Interaction volume radius: 5 \u00c5
Interaction volume height: 10 \u00c5
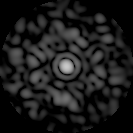
Disorder parameter: 0.8201